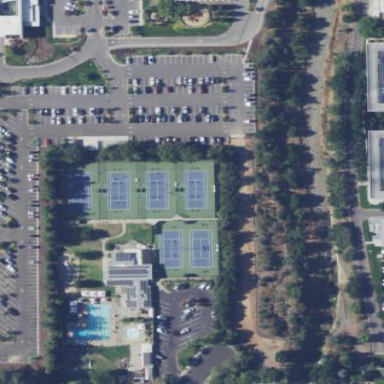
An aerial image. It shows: Sports center with facilities for swimming and tennis.